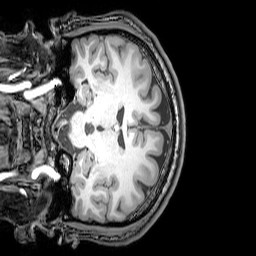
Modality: T1w
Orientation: coronal
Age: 26
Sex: male
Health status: healthy
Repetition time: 0.081 s
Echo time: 0.037 s